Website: apple
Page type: customer-info-address
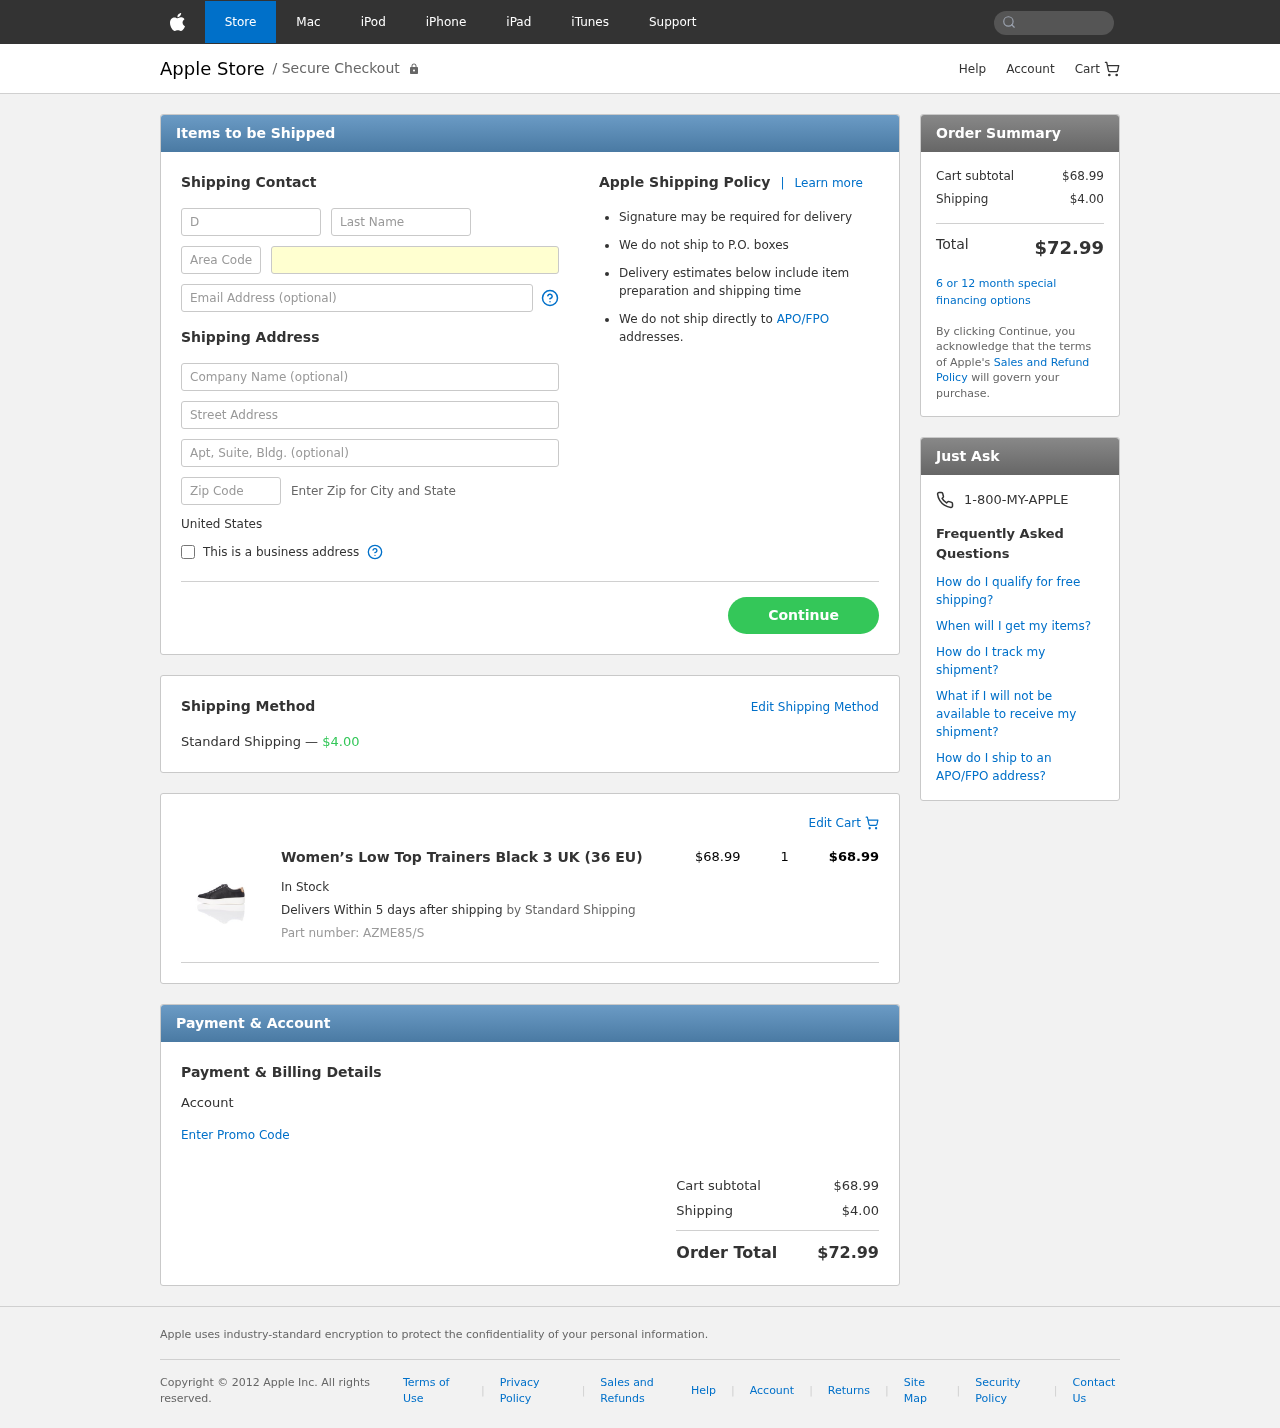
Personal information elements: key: PII_COUNTRY
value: United States
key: PII_FIRSTNAME
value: Daniel
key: PII_LASTNAME
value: Carr
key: PII_PHONE_AREA
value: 269
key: PII_PHONE_LINE
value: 3119
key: PII_EMAIL
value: danielcarr@gmail.com
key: PII_COMPANY
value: Williams, Jones and Ballard
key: PII_STREET
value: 12172 Osborn Valleys Suite 518
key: PII_POSTCODE
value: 93504
Product elements: key: PRODUCT1_NAME
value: Women’s Low Top Trainers Black 3 UK (36 EU)
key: PRODUCT1_PRICE
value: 68.99
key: PRODUCT1_QUANTITY
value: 1
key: PRODUCT1_SKU
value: AZME85/S
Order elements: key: ORDER_SHIPPING_COST
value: $4.00
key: ORDER_ITEM_TOTAL
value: $68.99
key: ORDER_SUBTOTAL
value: $68.99
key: ORDER_TOTAL
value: $72.99